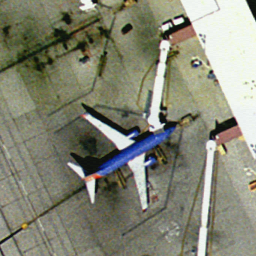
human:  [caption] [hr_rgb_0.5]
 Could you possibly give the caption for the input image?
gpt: An airplane with blue fuselage is stopped at the airport .

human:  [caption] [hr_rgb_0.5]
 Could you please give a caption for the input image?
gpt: There is an airplane at the airport .

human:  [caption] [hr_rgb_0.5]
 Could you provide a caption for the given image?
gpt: A blue airplane is stopped at the airport .

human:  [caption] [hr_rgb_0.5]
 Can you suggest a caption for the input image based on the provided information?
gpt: A blue airplane is stopped at the airport .

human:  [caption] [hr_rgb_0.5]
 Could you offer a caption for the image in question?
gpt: An airplane with blue fuselage is stopped at the airport .